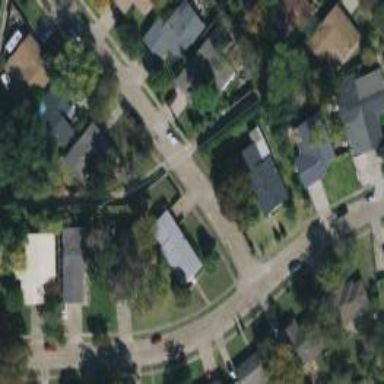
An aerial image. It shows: Alley classified as service road.